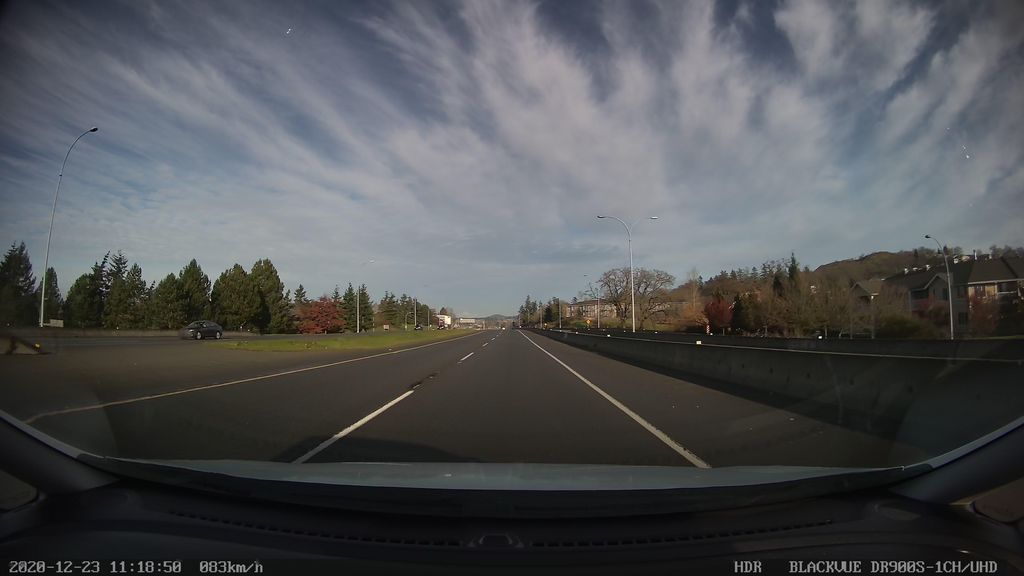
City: victoria